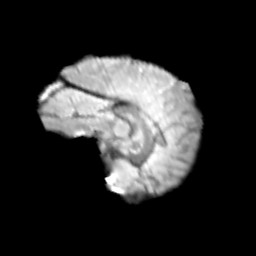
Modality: T2w
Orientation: sagittal
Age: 13
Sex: male
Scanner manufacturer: siemens
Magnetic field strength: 3 T
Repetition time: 3.8 s
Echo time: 0.07 s